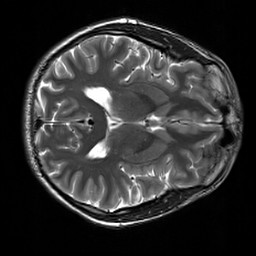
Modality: T2w
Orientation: axial
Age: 24
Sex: male
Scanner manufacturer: siemens
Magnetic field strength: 3 T
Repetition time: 7 s
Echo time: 0.09 s